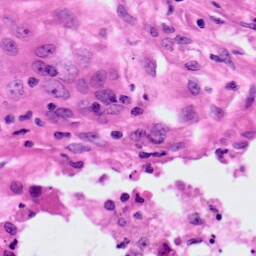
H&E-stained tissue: Lung